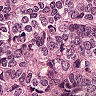
Metastatic tissue present: yes